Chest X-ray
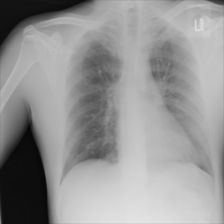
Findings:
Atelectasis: negative
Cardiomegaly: negative
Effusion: negative
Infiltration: negative
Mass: negative
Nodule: negative
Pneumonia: negative
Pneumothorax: negative
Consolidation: negative
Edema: negative
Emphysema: negative
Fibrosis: negative
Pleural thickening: negative
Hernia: negative